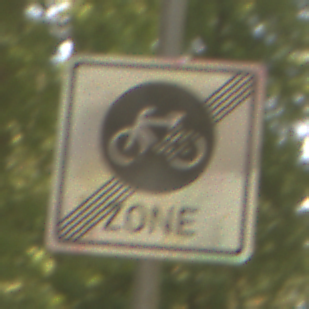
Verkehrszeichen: EndeFahrradzone
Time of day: Midday
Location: Outdoor (Nature)
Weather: PartlyCloudy
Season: NotSpecified
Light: Natural